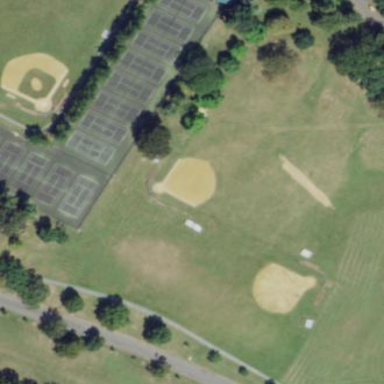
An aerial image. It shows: Baseball pitch for leisure land.